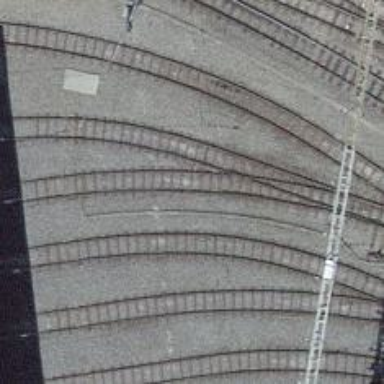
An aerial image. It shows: Tram railway with electrified contact lines. The scene is at service yard with one track.